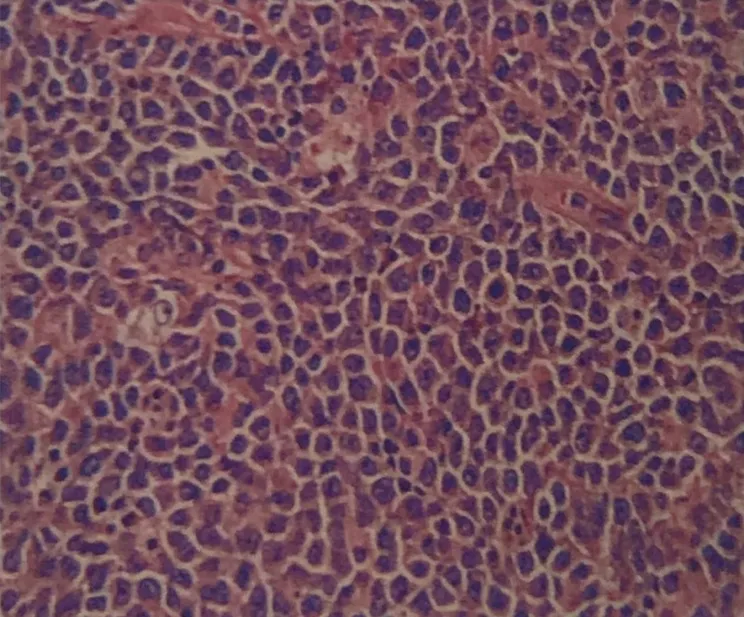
Serial sections of right testis shows diffusely infiltrate of monotonous neoplastic cells, having large nuclei and moderate cytoplasm.
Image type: pathology (h&e)